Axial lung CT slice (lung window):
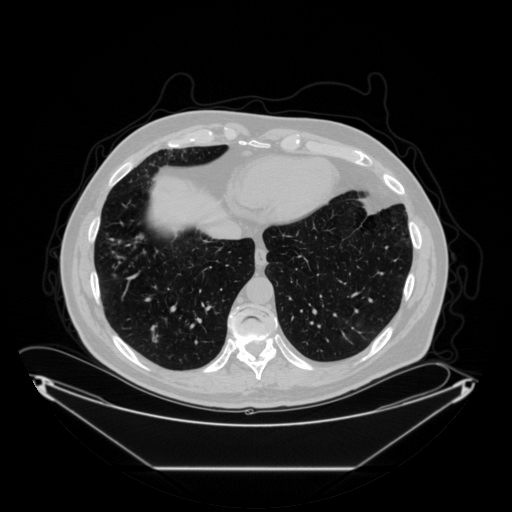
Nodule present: no